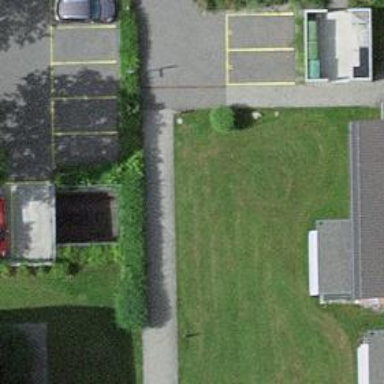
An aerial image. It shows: Group of garages.